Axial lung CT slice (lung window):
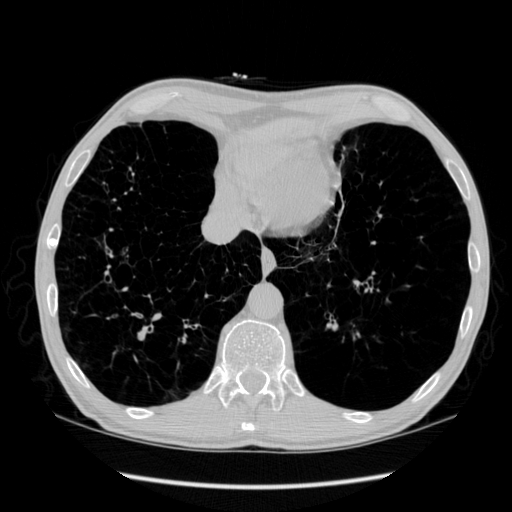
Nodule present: no